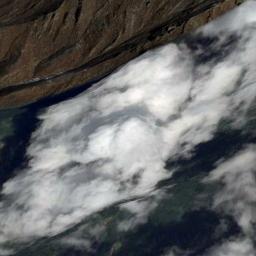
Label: cloud